Chest X-ray. View position: PA
Patient age: 53
Patient sex: F
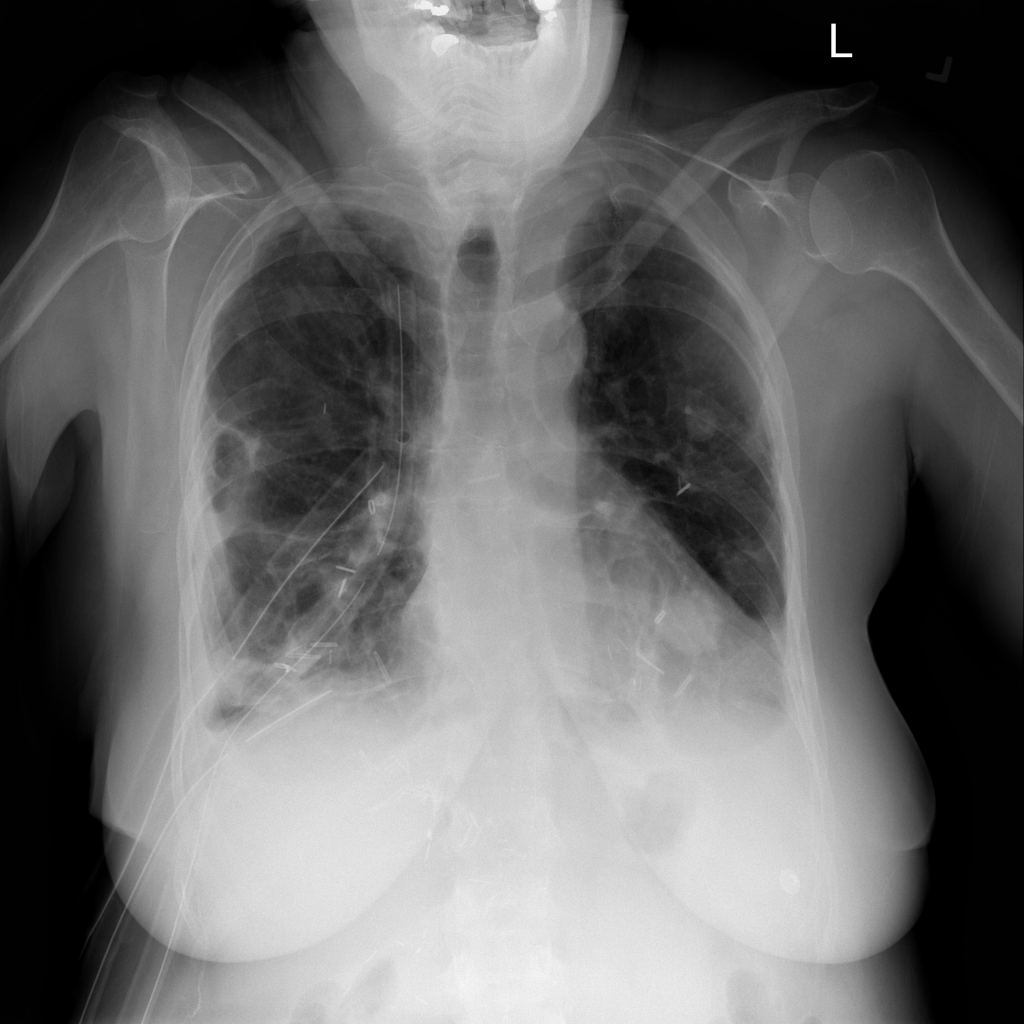
Finding: Pneumothorax